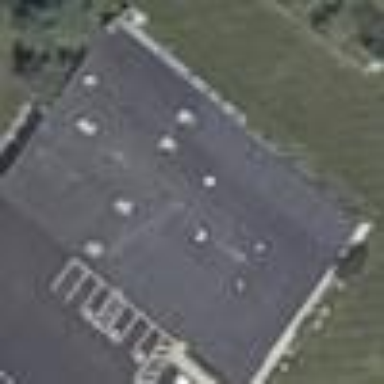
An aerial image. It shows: Commercial building.